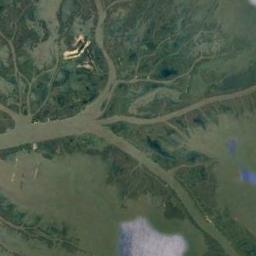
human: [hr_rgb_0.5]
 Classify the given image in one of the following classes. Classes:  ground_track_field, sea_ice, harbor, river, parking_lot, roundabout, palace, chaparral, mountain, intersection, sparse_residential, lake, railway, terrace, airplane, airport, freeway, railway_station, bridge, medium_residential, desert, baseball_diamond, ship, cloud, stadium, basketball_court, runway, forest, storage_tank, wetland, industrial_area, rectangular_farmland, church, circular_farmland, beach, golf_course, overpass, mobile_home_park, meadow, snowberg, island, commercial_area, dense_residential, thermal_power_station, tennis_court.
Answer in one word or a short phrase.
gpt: wetland